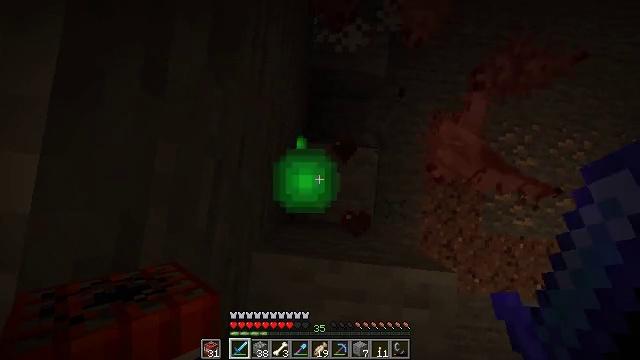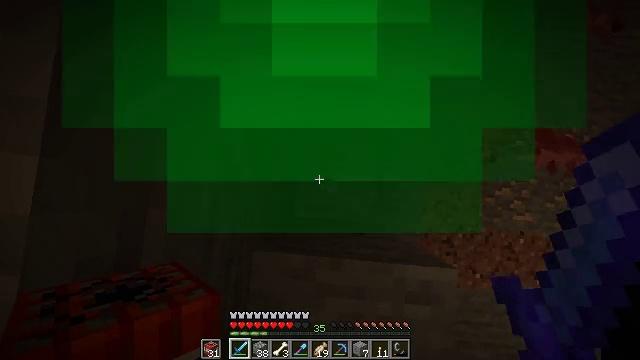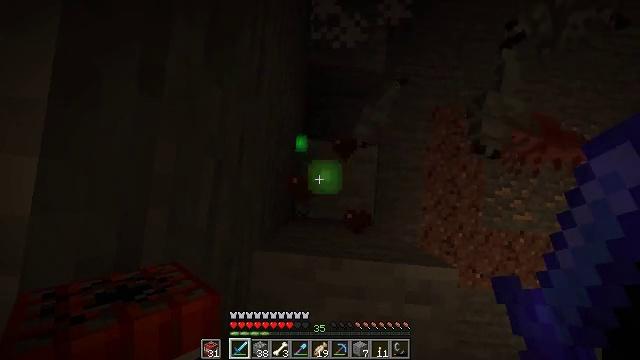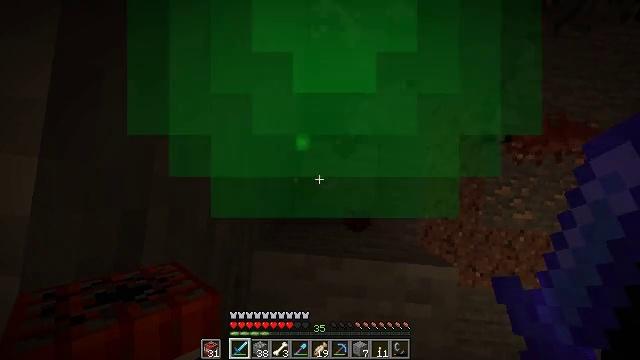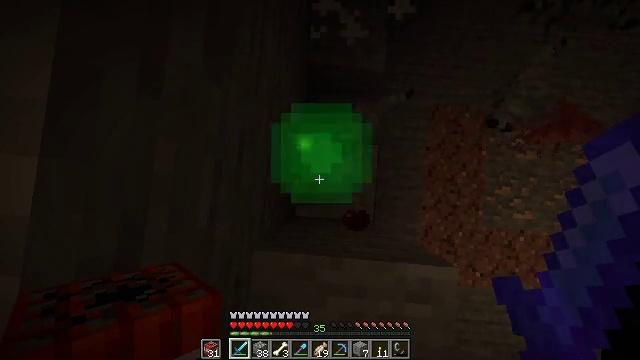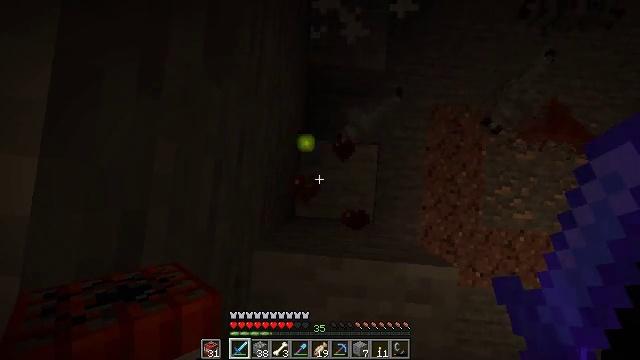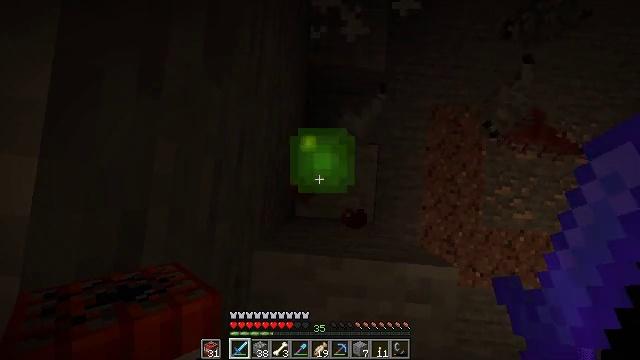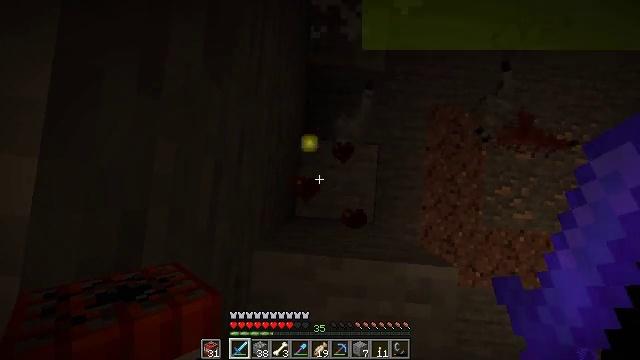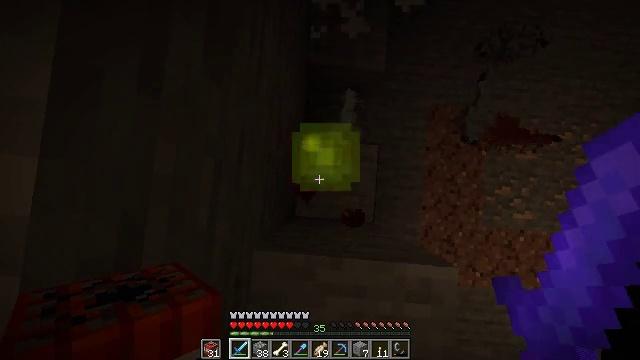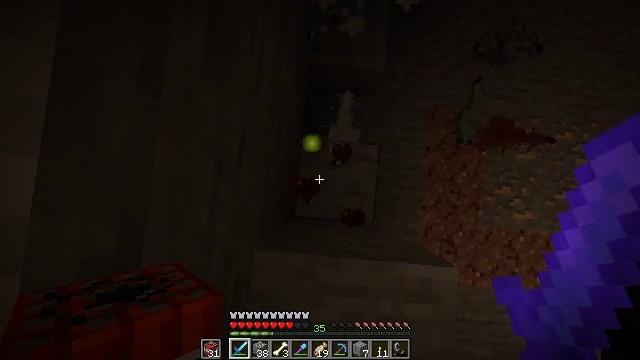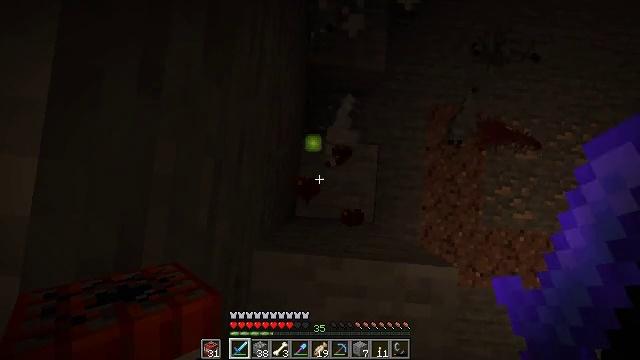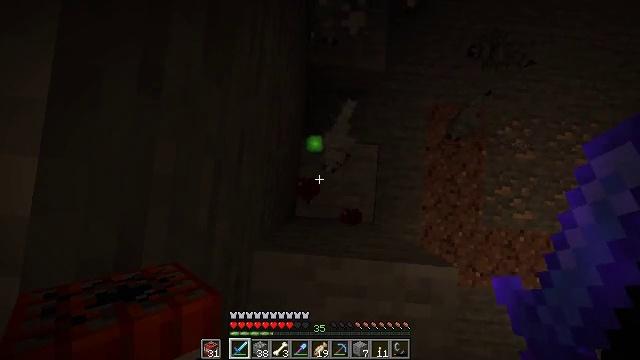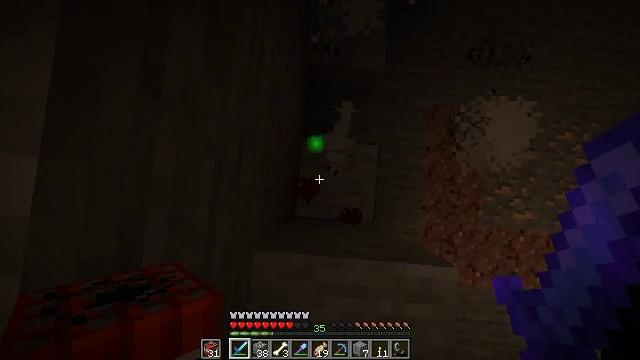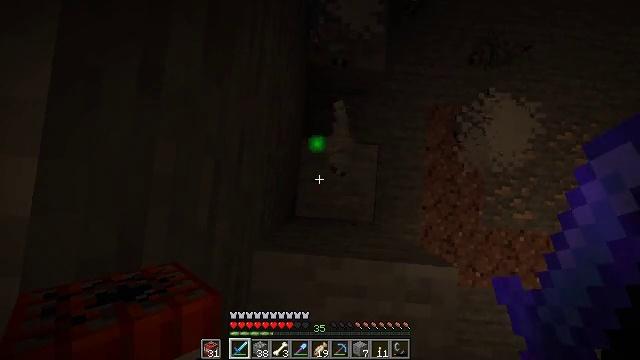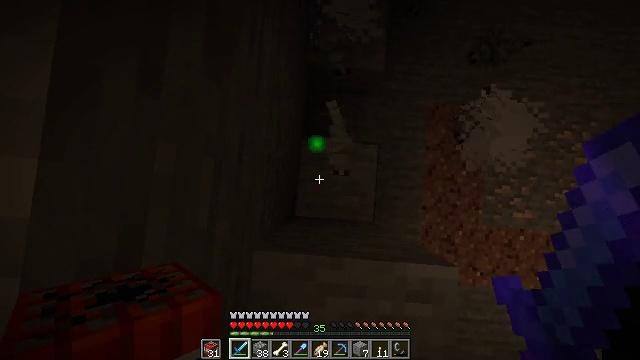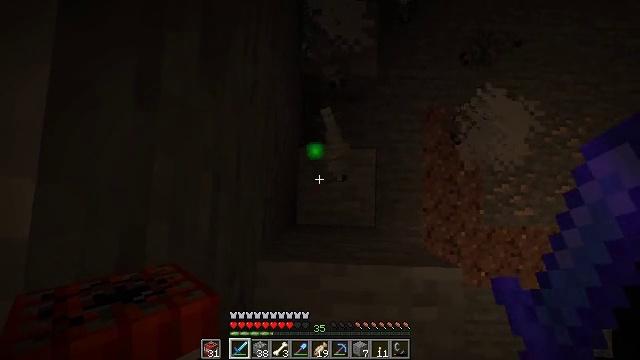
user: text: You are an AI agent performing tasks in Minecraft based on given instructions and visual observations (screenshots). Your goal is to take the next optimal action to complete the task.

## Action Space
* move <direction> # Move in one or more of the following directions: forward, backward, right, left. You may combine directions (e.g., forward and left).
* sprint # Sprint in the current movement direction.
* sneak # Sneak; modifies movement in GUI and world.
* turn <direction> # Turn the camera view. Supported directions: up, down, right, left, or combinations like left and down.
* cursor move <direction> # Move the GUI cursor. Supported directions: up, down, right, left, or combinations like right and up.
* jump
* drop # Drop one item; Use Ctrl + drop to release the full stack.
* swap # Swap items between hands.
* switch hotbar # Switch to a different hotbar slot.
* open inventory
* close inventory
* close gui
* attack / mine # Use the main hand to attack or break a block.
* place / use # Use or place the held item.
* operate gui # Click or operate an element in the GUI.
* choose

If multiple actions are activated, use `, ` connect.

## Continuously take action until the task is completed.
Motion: motion action
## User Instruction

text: Kill a silverfish.
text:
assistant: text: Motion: sneak
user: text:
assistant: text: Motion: sneak
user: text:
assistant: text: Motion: sneak
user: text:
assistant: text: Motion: sneak
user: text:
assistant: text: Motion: sneak
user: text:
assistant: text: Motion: sneak
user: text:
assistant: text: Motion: sneak
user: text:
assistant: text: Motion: sneak
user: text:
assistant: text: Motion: sneak
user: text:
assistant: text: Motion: sneak
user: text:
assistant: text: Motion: sneak
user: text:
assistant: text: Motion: sneak
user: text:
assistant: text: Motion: sneak
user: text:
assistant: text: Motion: sneak
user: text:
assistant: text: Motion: sneak, turn right and up
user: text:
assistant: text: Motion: sneak
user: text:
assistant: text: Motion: sneak
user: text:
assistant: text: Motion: sneak, turn right
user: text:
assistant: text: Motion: sneak, turn right
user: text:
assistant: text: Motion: sneak, turn right
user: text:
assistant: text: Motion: sneak, attack / mine
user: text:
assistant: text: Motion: sneak, attack / mine
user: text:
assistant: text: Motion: sneak, attack / mine
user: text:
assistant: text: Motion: sneak, turn right and up
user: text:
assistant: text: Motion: sneak
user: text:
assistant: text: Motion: sneak
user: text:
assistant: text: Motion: sneak, attack / mine
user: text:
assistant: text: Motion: sneak, attack / mine
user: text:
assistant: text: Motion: sneak
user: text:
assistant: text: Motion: sneak